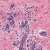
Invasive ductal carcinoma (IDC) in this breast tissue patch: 0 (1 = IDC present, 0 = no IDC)